Question: I'm having issues with an onclick event for a checkbox in a vba form. Basically what I am trying to do is ammend the value of all checkboxes on specific tab to be the same value as a master checkbox. In this instance, it is the 'Use Online' captioned checkbox below (online_toggle in the code) which once clicked should toggle the other checkboxes on the tab 'on' or 'off'. I currently have the following code but it keeps producing an error at 'For Each obj In online.OLEObjects'

'''
Private Sub online_toggle_Click()
Dim ctl As Control
For Each ctl In Me.MultiPage1.Pages(6).Controls
If TypeOf ctl Is MSForms.CheckBox Then
If ctl.GroupName = "online_variants" Then
If ctl.Name <> "online_toggle" Then
ctl.Value = online_toggle.Value
End If
End If
End If
Next ctl
End Sub
'''
N.B. online is the name of the tab on which all of the checkboxes are situated. If it helps the checkboxes affected by the master checkbox are all grouped as online_variants
Cheers,
Jason
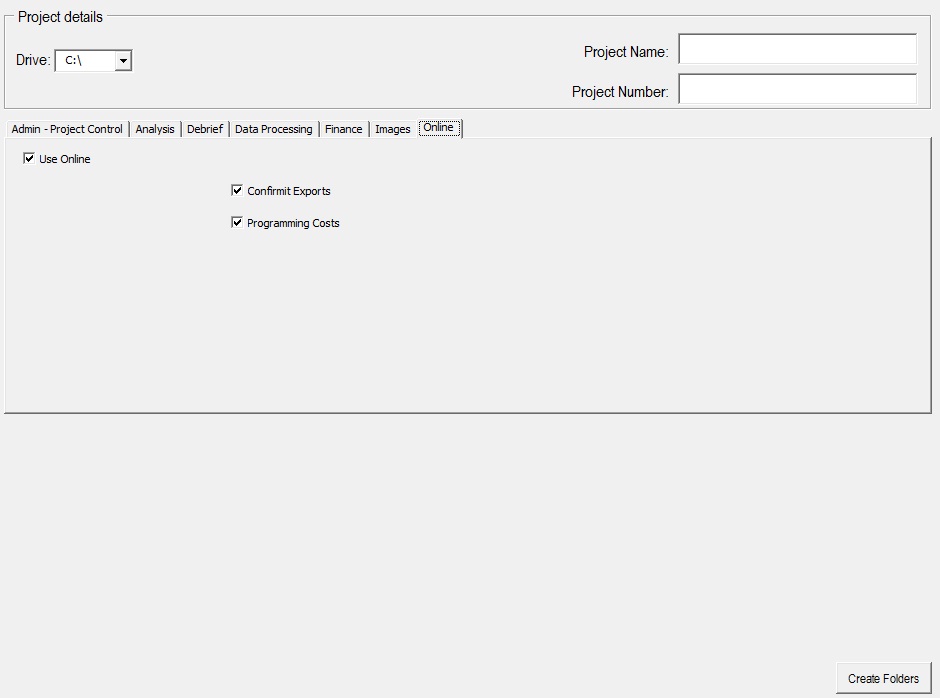
Answer: In a Mutipage the page numbering starts from 0 so if you are trying to refer to the Checkboxes in the 'Online' tab (7th Tab) then use this
'''
Dim ctl As Control
For Each ctl In Me.MultiPage1.Pages(6).Controls
If TypeOf ctl Is MSForms.CheckBox Then
'~~> Your code here
Debug.Print ctl.Name
End If
Next
'''